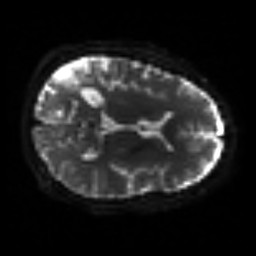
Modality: sbref
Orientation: axial
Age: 39
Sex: female
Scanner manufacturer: siemens
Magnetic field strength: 3 T
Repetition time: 3.2 s
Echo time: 0.081 s